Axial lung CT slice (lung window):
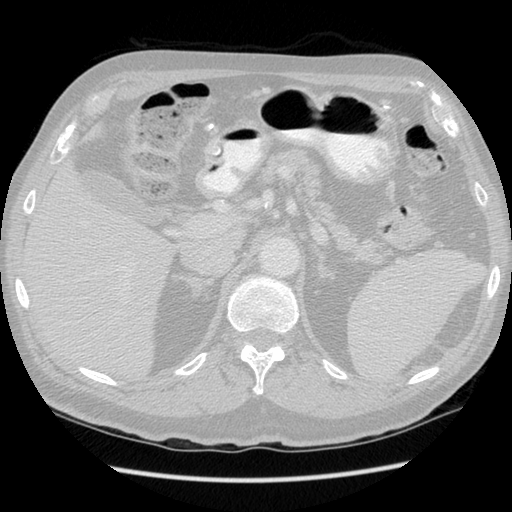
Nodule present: no